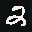
Label: 2